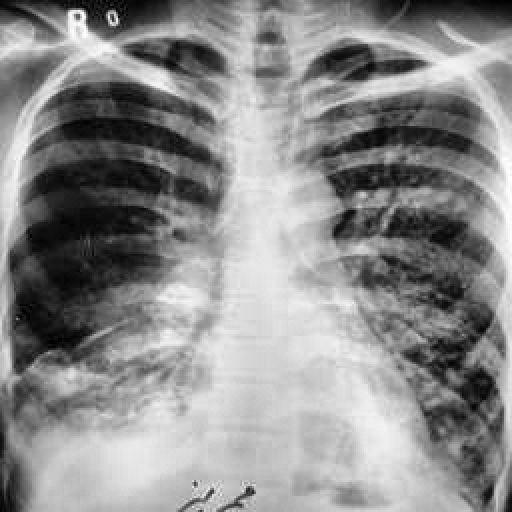
Finding: TUBERCULOSIS